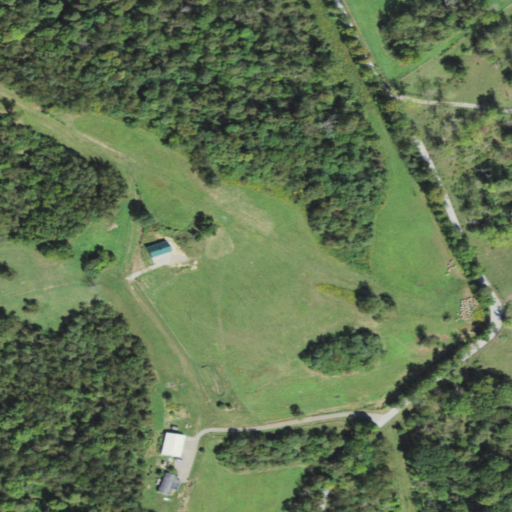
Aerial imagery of mountain in Pennsylvania named Towns Hill containing deciduous forest, cultivated crops, open development, pasture, mixed forest, and medium intensity development